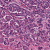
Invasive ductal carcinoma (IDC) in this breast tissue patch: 1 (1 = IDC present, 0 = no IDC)